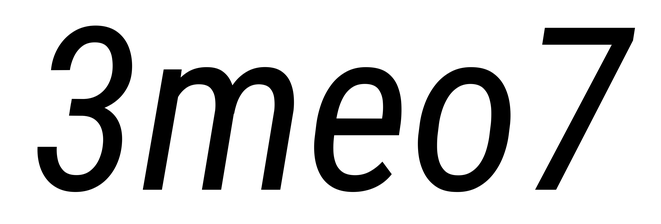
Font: Roboto-Italic_Condensed_Italic